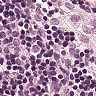
Metastatic tissue present: no